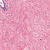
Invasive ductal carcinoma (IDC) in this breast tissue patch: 0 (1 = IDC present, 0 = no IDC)